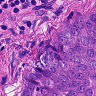
Metastatic tissue present: yes